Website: bh-photo
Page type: billing-address
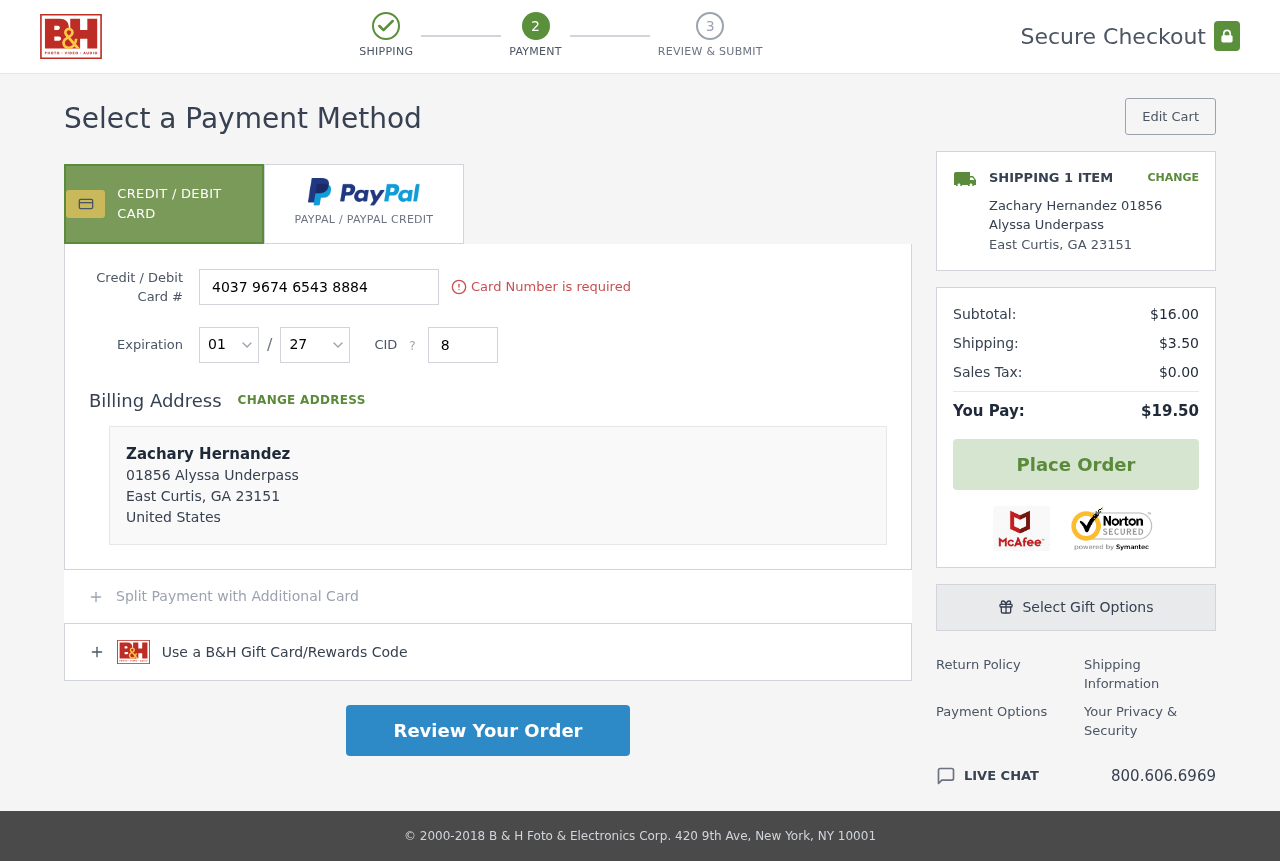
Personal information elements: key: PII_CARD_CVV
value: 857
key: PII_CARD_EXPIRY_MONTH
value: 01
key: PII_CARD_EXPIRY_YEAR
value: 27
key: PII_CARD_NUMBER
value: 4037 9674 6543 8884
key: PII_CITY
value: East Curtis
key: PII_COUNTRY
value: United States
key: PII_FULLNAME
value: Zachary Hernandez
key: PII_FULLNAME2
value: Zachary Hernandez
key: PII_POSTCODE
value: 23151
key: PII_STATE_ABBR
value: GA
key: PII_STREET
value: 01856 Alyssa Underpass
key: PII_POSTCODE_FULL
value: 23151
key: PII_POSTCODE_NUMERIC
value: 23151
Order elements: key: ORDER_NUM_ITEMS
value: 1
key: ORDER_SUBTOTAL
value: $16.00
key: ORDER_SHIPPING_COST
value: $3.50
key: ORDER_TAX
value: $0.00
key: ORDER_TOTAL
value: $19.50